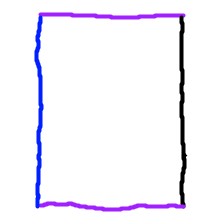
Shape: rectangle